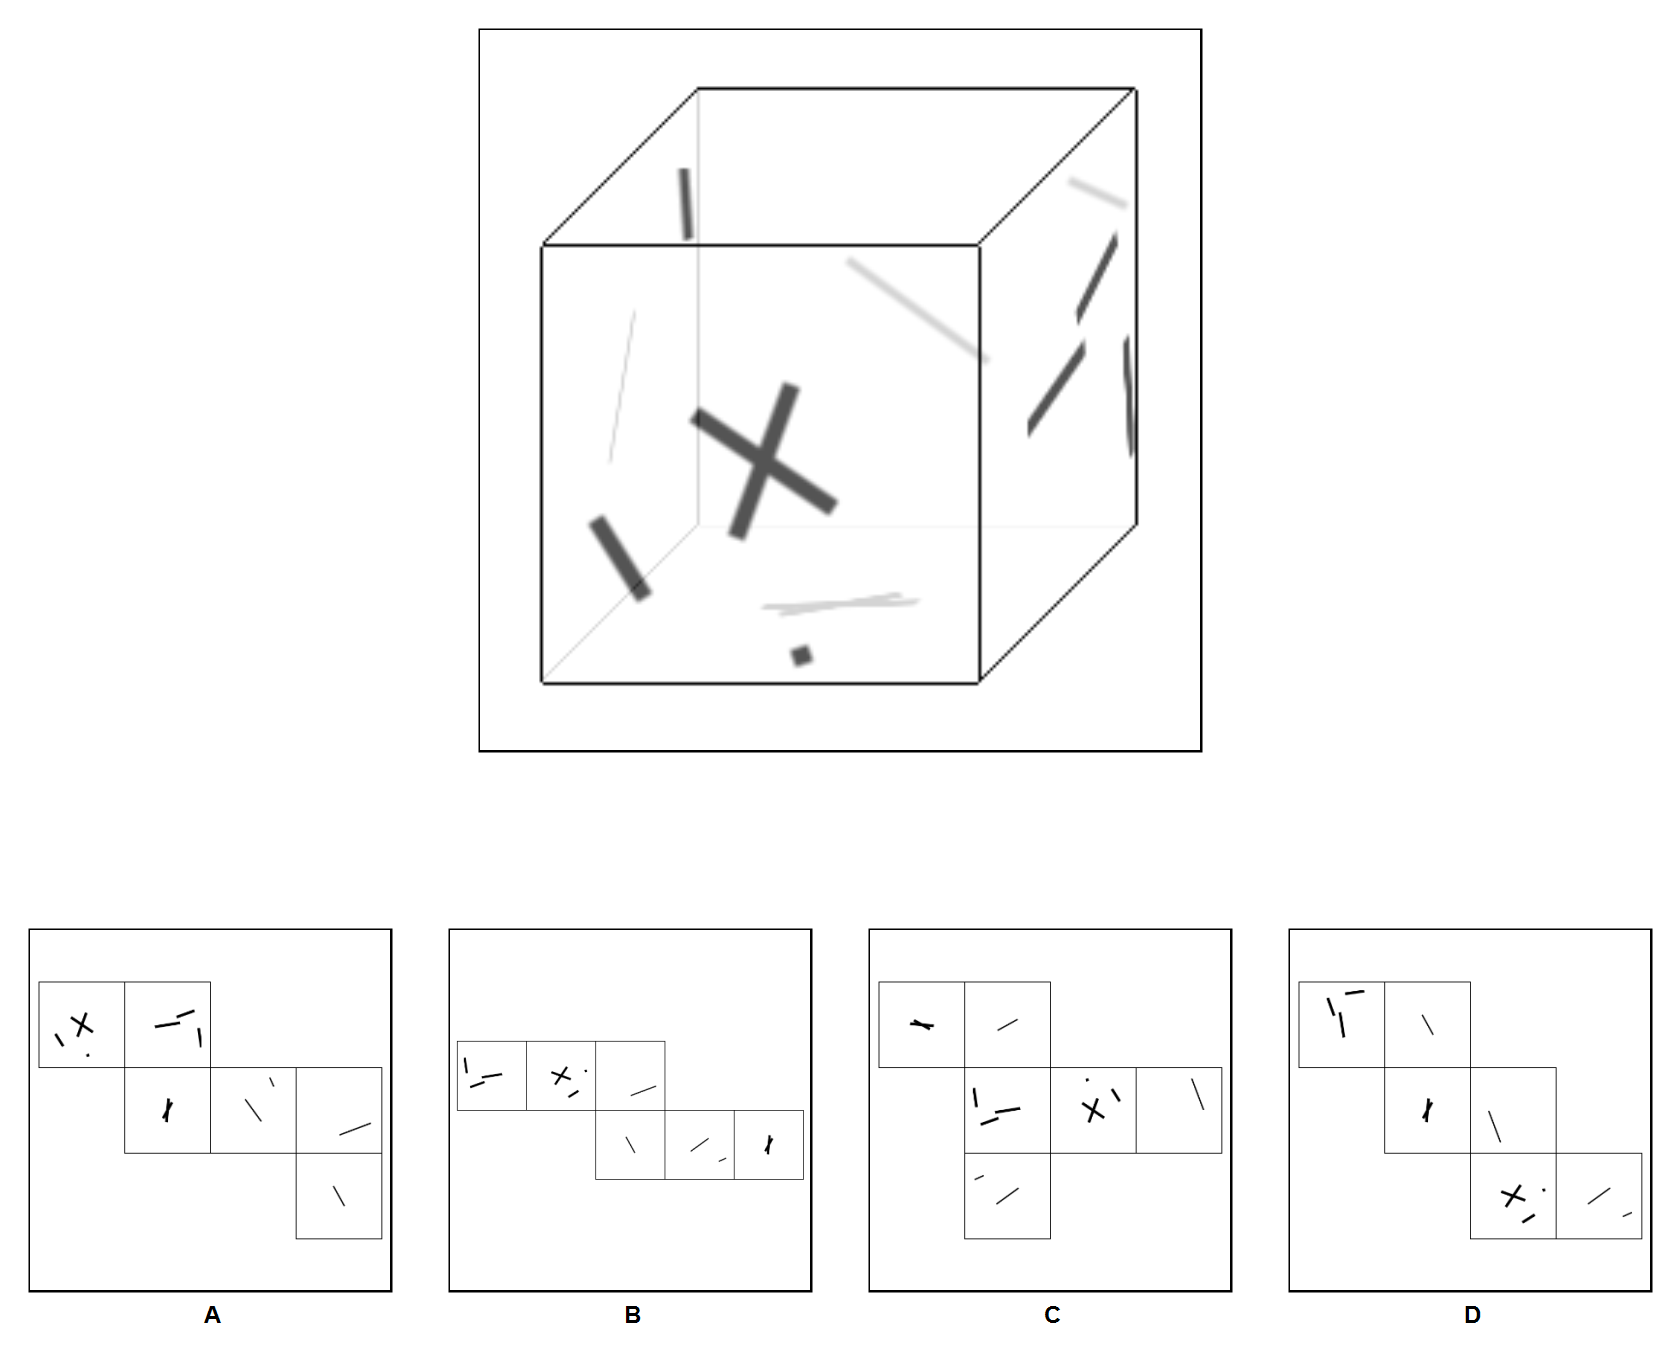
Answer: A